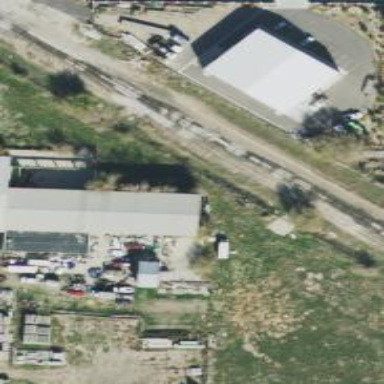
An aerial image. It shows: Disused railway.